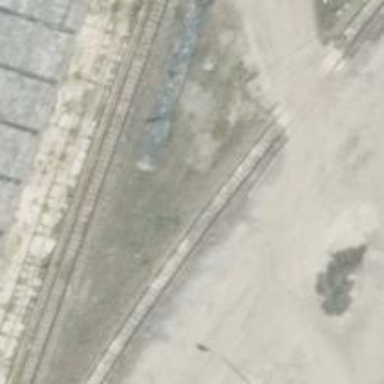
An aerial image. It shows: Railway spur service.